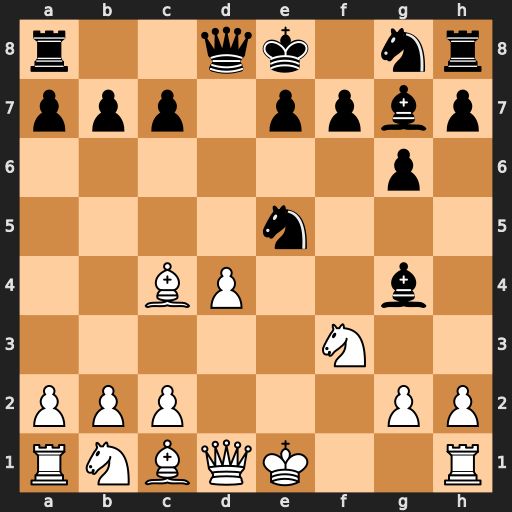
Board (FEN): r2qk1nr/ppp1ppbp/6p1/4n3/2BP2b1/5N2/PPP3PP/RNBQK2R
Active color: w
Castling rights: KQkq
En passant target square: -
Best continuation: dxe5 Qxd1+ Kxd1